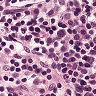
Metastatic tissue present: no